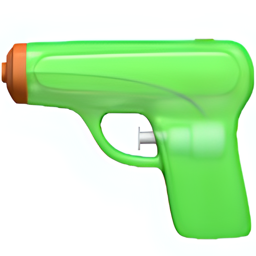
Name: pistol
Emoji: 🔫
Group: Objects
Sub-group: tool